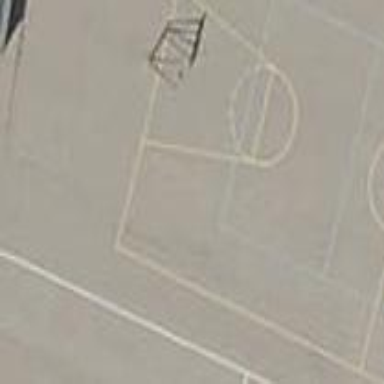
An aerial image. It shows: Volleyball court on leisure land pitch.